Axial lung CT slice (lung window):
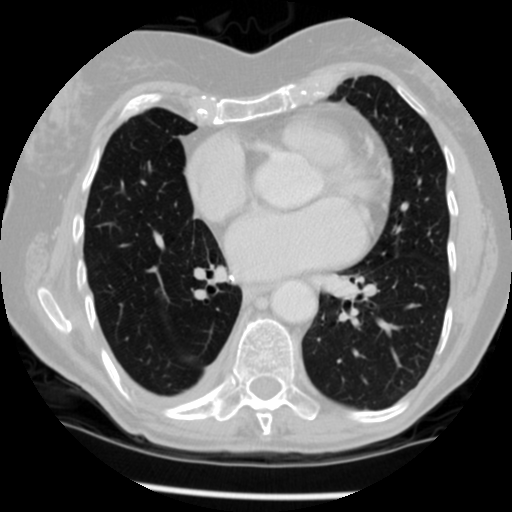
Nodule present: no